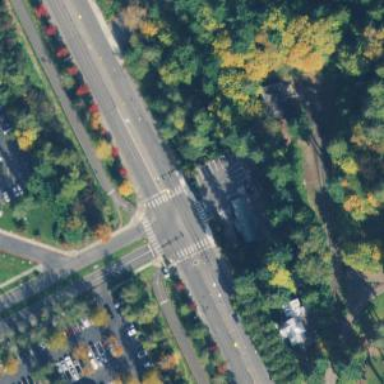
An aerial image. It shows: Zebra crossing on the road.